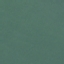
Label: SeaLake